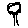
Label: tree